Question: This picture is a pretty good representation of what I'm trying to emulate.

The goal is to create items or widgets, looking like the example above, that a user could create on a QSlider by a MouseDoubleClicked event, and which would remain at the Tick position it was originally created (it would remain immobile).
I've already made a few attempts using either QLabels with Pixmaps or a combination of QGraphicsItems and QGraphicsView, in vain.
Still, I have the feeling that I'm most likely over complicating things, and that there might be a simpler way to achieve that.
What would be your approach to make those "markers"?
EDIT: I've tried my best to edit one of my previous attempts, in order to make it a Minimal Reproducible Example. Might still be too long though, but here it goes.
'''
import random
from PySide2 import QtCore, QtGui, QtWidgets
class Marker(QtWidgets.QLabel):
def __init__(self, parent=None):
super(Marker, self).__init__(parent)
self._slider = None
self.setAcceptDrops(True)
pix = QtGui.QPixmap(30, 30)
pix.fill(QtGui.QColor("transparent"))
paint = QtGui.QPainter(pix)
slider_color = QtGui.QColor(random.randint(130, 180), random.randint(130, 180), random.randint(130, 180))
handle_pen = QtGui.QPen(QtGui.QColor(slider_color.darker(200)))
handle_pen.setWidth(3)
paint.setPen(handle_pen)
paint.setBrush(QtGui.QBrush(slider_color, QtCore.Qt.SolidPattern))
points = QtGui.QPolygon([
QtCore.QPoint(5, 5),
QtCore.QPoint(5, 19),
QtCore.QPoint(13, 27),
QtCore.QPoint(21, 19),
QtCore.QPoint(21, 5),
])
paint.drawPolygon(points)
del paint
self.setPixmap(pix)
class myTimeline(QtWidgets.QWidget):
def __init__(self, parent=None):
super(myTimeline, self).__init__(parent)
layout = QtWidgets.QGridLayout(self)
self.slider = QtWidgets.QSlider(QtCore.Qt.Horizontal)
self.slider.setMinimum(0)
self.slider.setMaximum(50)
self.slider.setTickPosition(QtWidgets.QSlider.TicksAbove)
self.slider.setTickInterval(1)
self.slider.setSingleStep(1)
self.slider.setAcceptDrops(True)
self.resize(self.width(), 50)
layout.addWidget(self.slider)
def create_marker(self):
bookmark = Marker(self)
opt = QtWidgets.QStyleOptionSlider()
self.slider.initStyleOption(opt)
rect = self.slider.style().subControlRect(
QtWidgets.QStyle.CC_Slider,
opt,
QtWidgets.QStyle.SC_SliderHandle,
self.slider
)
bookmark.move(rect.center().x(), 0)
bookmark.show()
def mouseDoubleClickEvent(self, event):
self.create_marker()
'''
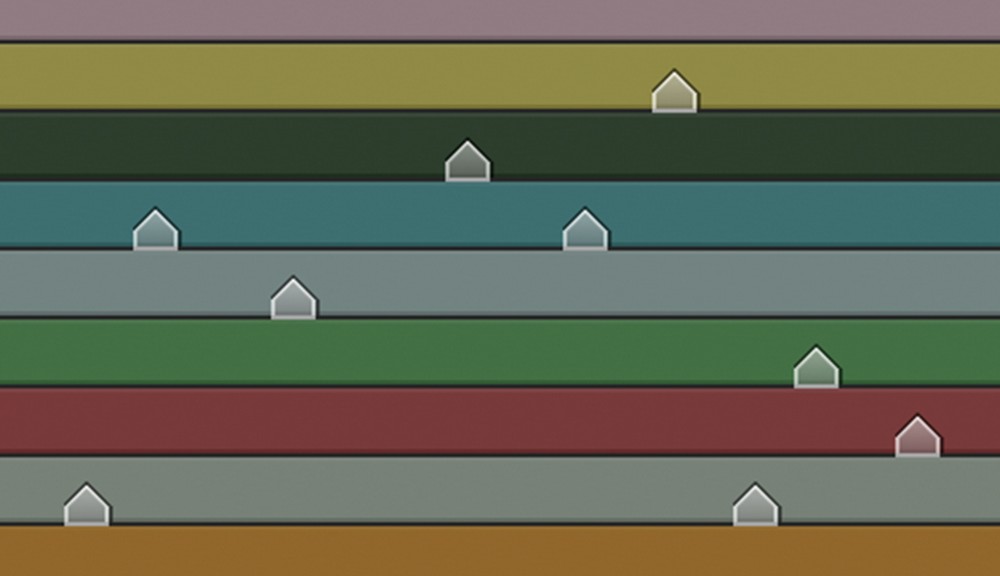
Answer: Your approach is indeed correct, it only has a few issues:
1. The geometry of the marker should be updated to reflect its contents. This is required as QLabel is a very special type of widget, and usually adapts its size only when added to a layout or is a top level window.
2. The marker pixmap is not correctly aligned (it's slightly on the left of its center).
3. The marker positioning should not only use the rect center, but also the marker width and the slider position (since you are adding the slider to the parent and there's a layout, the slider is actually off by the size of the layout's contents margins).
4. The markers should be repositioned everytime the widget is resized, so they should keep a reference to their value.
5. Markers should be transparent for mouse events, otherwise they would block mouse control on the slider.
Given the above, I suggest you the following:
'''
class Marker(QtWidgets.QLabel):
def __init__(self, value, parent=None):
super(Marker, self).__init__(parent)
self.value = value
# ...
# correctly centered polygon
points = QtGui.QPolygon([
QtCore.QPoint(7, 5),
QtCore.QPoint(7, 19),
QtCore.QPoint(15, 27),
QtCore.QPoint(22, 19),
QtCore.QPoint(22, 5),
])
paint.drawPolygon(points)
del paint
self.setPixmap(pix)
# this is important!
self.adjustSize()
class myTimeline(QtWidgets.QWidget):
def __init__(self, parent=None):
# ...
self.markers = []
def mouseDoubleClickEvent(self, event):
self.create_marker()
def create_marker(self):
bookmark = Marker(self.slider.value(), self)
bookmark.show()
bookmark.installEventFilter(self)
self.markers.append(bookmark)
self.updateMarkers()
def updateMarkers(self):
opt = QtWidgets.QStyleOptionSlider()
self.slider.initStyleOption(opt)
for marker in self.markers:
opt.sliderValue = opt.sliderPosition = marker.value
rect = self.slider.style().subControlRect(
QtWidgets.QStyle.CC_Slider,
opt,
QtWidgets.QStyle.SC_SliderHandle,
)
marker.move(rect.center().x() - marker.width() / 2 + self.slider.x(), 0)
def eventFilter(self, source, event):
if event.type() == QtCore.QEvent.MouseButtonPress:
return True
return super().eventFilter(source, event)
def resizeEvent(self, event):
super().resizeEvent(event)
self.updateMarkers()
'''